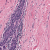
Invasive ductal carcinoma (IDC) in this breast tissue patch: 0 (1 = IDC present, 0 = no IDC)